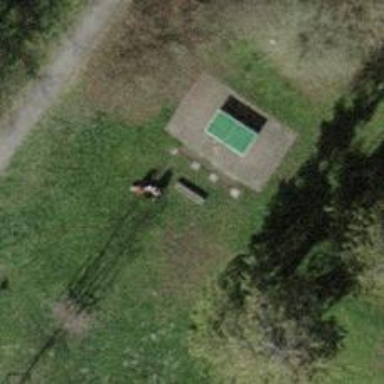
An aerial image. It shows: Brown bench in the vicinity.